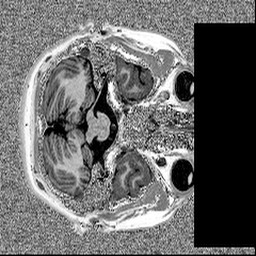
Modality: MP2RAGE
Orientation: axial
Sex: female